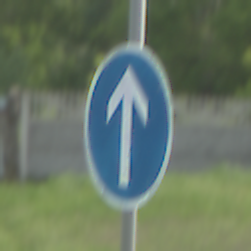
Verkehrszeichen: VorgeschriebeneFahrtrichtungGeradeaus
Umgebung: Outdoor, Nature
Tageszeit: MorningAfternoon
Wetter: PartlyCloudy
Licht: Natural
Jahreszeit: NotSpecified
Kontrast: HighContrast